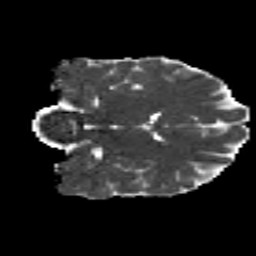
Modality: MD
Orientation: coronal
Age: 34
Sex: female
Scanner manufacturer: siemens
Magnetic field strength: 3 T
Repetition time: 8.8 s
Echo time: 0.085 s